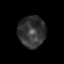
Tissue: prostate
Cell type: T cells
Senescence score: 0.2681
Nuclear area (px): 832
Mean DAPI intensity: 52.041